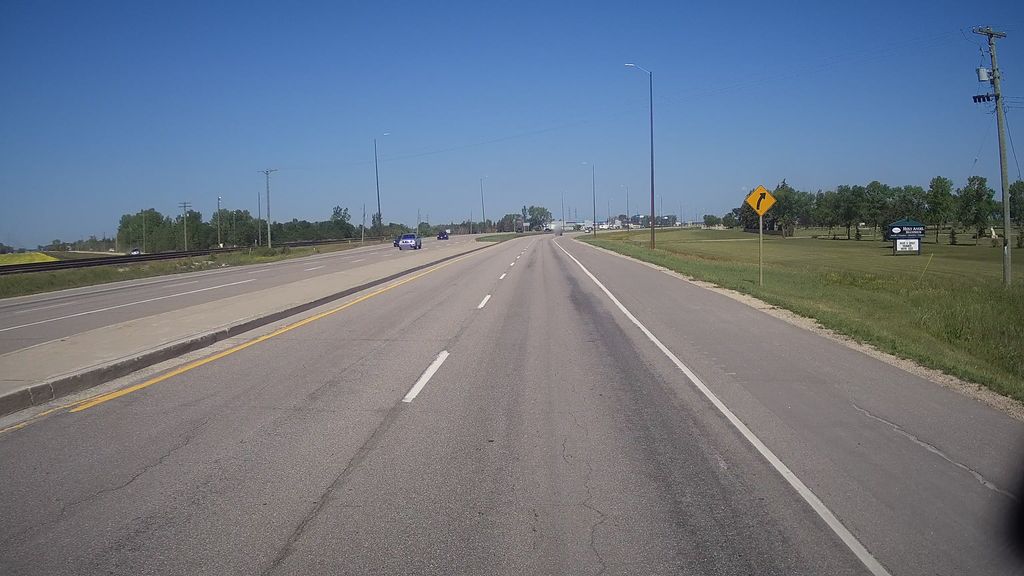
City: winnipeg